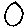
Label: circle